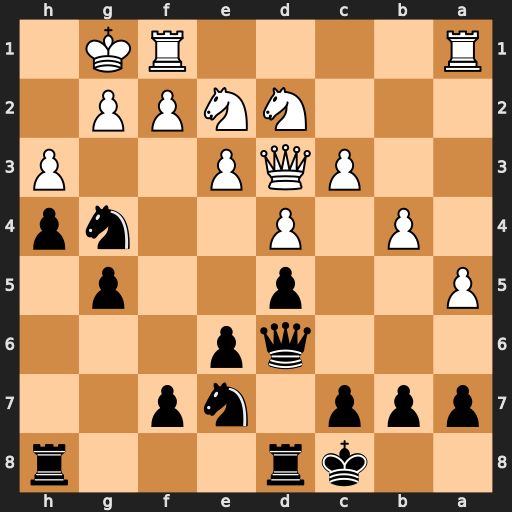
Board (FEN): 2kr3r/ppp1np2/3qp3/P2p2p1/1P1P2np/2PQP2P/3NNPP1/R4RK1
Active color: b
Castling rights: -
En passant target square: -
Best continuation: Qh2#